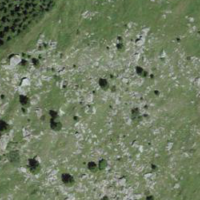
EUNIS habitat code: 45
Species observed at this site:
Erebia tyndarus